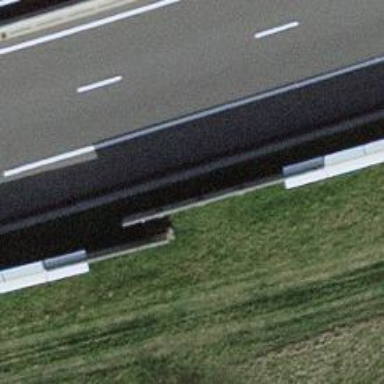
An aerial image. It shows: Noise barrier wall.